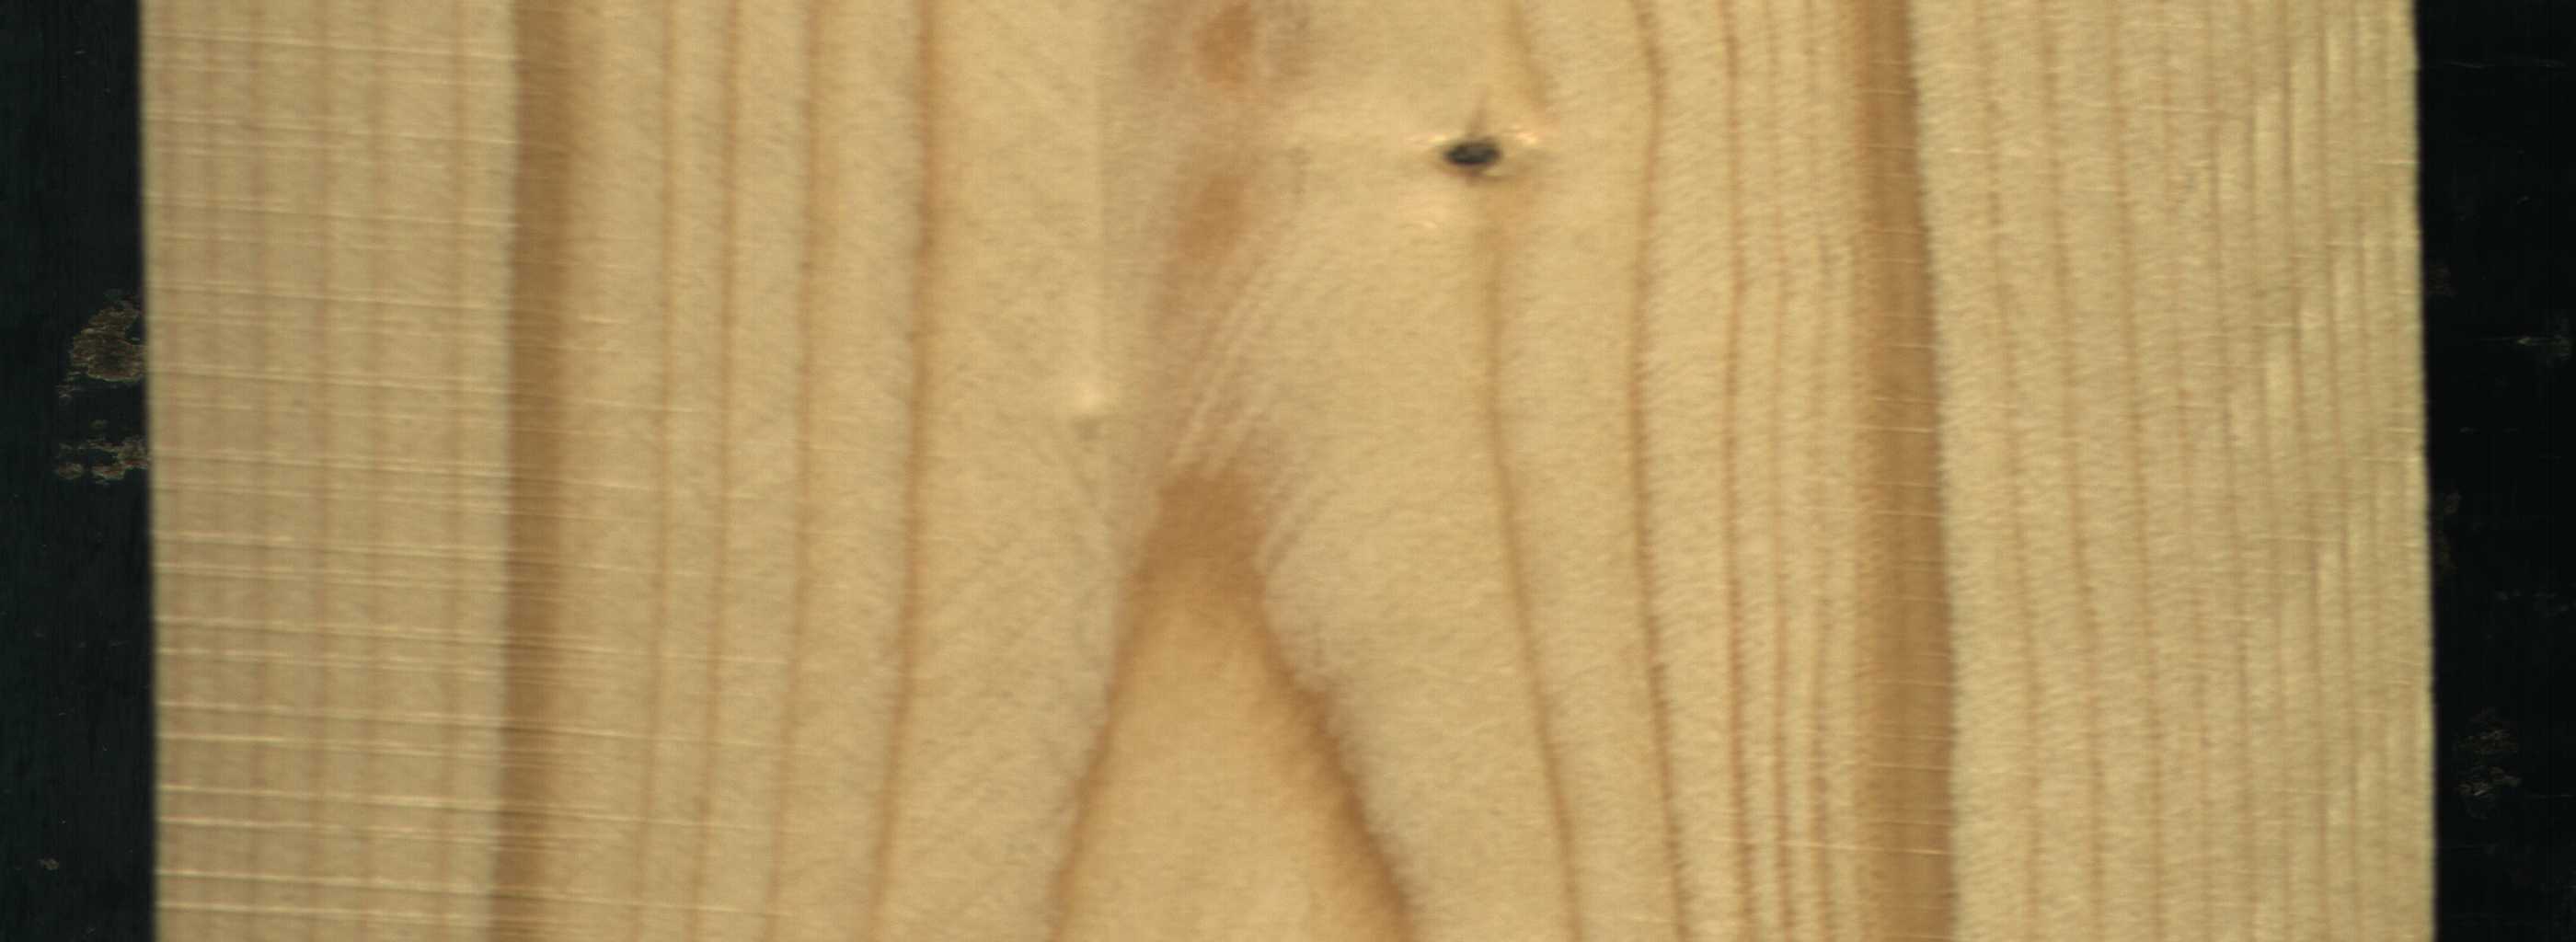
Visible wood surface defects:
Quartzity
Quartzity
Dead_Knot